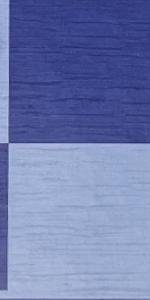
Label: Empty